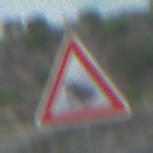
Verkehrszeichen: AmphibienwanderungRechts
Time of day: MorningAfternoon
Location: Outdoor (Nature)
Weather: PartlyCloudy
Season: NotSpecified
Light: Natural